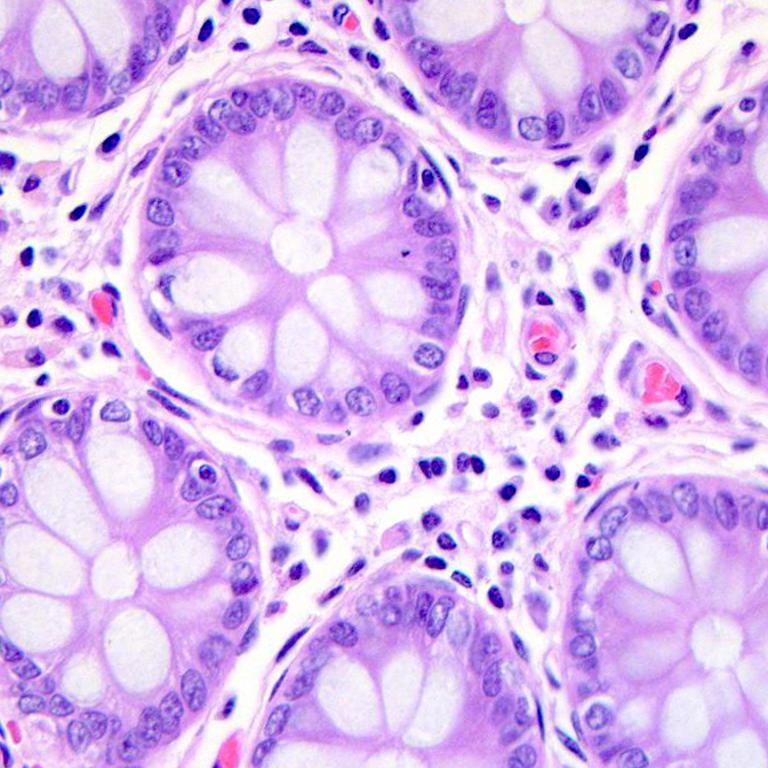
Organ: colon
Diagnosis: benign